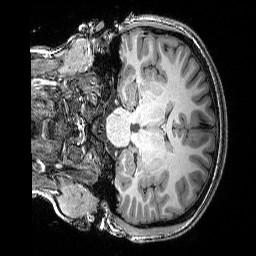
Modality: T1w
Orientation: coronal
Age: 18
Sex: female
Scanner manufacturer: siemens
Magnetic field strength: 3 T
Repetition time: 2.25 s
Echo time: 0.00418 s